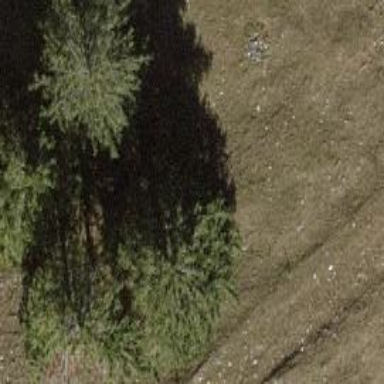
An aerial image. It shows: Single tag "natural: tree."